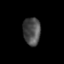
Tissue: prostate
Cell type: T cells
Senescence score: 0.3487
Nuclear area (px): 469
Mean DAPI intensity: 75.625